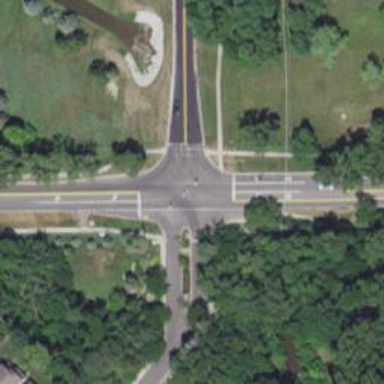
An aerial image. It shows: Uncontrolled road crossing.